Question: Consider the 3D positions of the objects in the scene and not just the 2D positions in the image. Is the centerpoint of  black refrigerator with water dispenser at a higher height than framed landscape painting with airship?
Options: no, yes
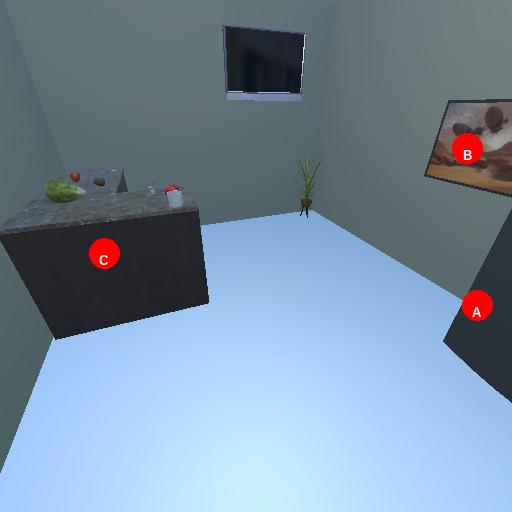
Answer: no